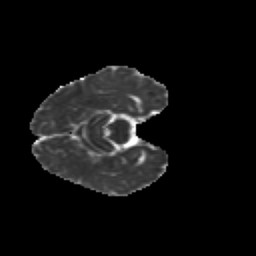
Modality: MD
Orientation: axial
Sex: male
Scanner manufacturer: siemens
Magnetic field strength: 3 T
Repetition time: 5 s
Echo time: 0.071 s